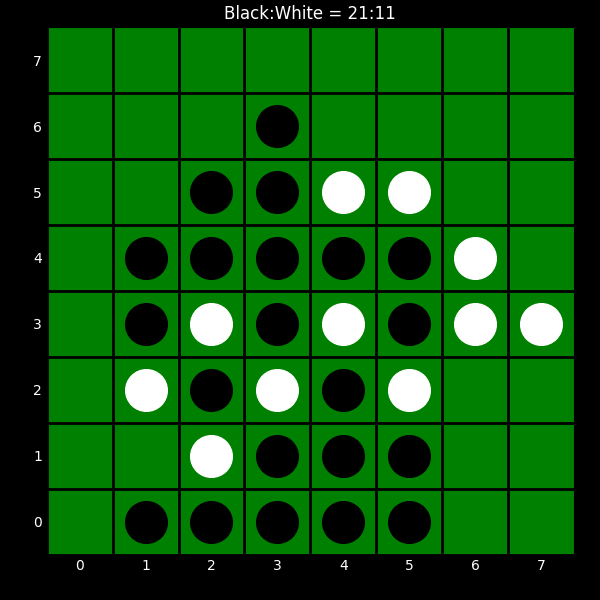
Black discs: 21
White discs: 11